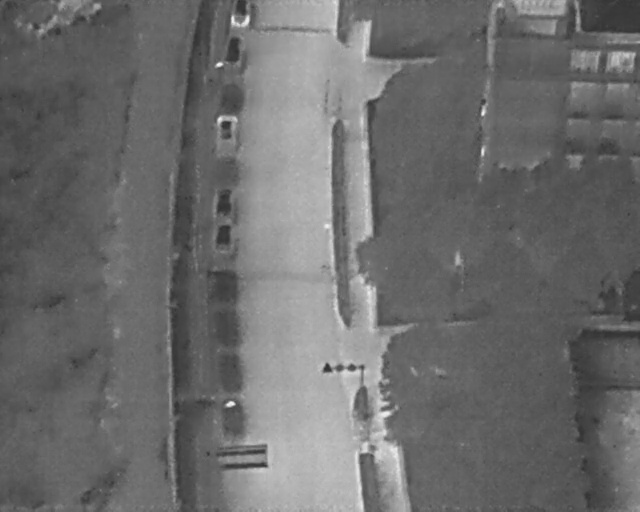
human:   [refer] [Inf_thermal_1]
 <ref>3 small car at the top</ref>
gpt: <box>[[35, 0, 39, 4, 2], [34, 8, 38, 11, 9], [33, 22, 37, 27, 2]]</box>

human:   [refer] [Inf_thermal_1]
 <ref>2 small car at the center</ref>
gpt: <box>[[32, 37, 36, 41, 2], [32, 44, 36, 47, 4]]</box>